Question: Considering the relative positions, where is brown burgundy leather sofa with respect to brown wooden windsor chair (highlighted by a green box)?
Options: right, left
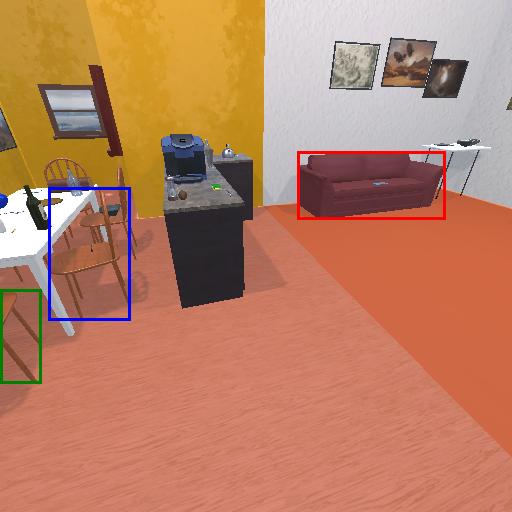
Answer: right